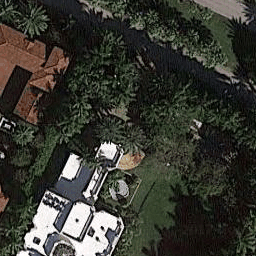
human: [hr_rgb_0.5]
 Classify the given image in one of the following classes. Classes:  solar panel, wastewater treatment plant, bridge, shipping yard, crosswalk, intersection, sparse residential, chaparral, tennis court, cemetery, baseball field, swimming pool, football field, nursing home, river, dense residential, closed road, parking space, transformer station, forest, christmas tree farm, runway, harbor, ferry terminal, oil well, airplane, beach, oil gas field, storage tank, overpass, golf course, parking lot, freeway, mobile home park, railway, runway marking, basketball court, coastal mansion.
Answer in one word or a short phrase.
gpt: coastal mansion